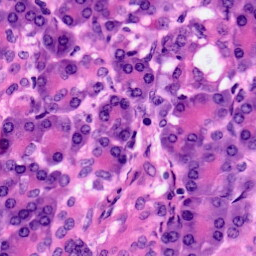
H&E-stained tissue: Pancreatic